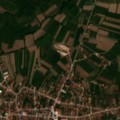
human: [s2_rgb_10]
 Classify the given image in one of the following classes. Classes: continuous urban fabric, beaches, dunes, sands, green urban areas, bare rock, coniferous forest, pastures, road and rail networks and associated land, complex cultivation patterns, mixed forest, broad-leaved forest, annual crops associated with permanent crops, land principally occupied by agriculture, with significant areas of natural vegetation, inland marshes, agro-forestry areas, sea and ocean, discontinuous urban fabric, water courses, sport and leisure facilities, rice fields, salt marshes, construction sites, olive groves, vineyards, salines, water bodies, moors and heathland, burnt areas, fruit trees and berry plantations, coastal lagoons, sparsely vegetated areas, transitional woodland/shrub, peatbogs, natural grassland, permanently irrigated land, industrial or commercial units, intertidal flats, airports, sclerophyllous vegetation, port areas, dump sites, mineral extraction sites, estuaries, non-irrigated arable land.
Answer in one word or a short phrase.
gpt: discontinuous urban fabric, non-irrigated arable land, complex cultivation patterns, land principally occupied by agriculture, with significant areas of natural vegetation